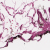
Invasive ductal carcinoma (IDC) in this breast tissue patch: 0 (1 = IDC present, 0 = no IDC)